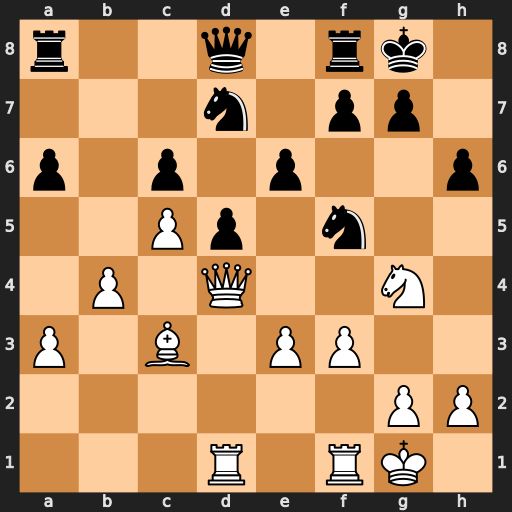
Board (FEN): r2q1rk1/3n1pp1/p1p1p2p/2Pp1n2/1P1Q2N1/P1B1PP2/6PP/3R1RK1
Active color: w
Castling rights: -
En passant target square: -
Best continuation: Nxh6+ Kh7 Nxf5